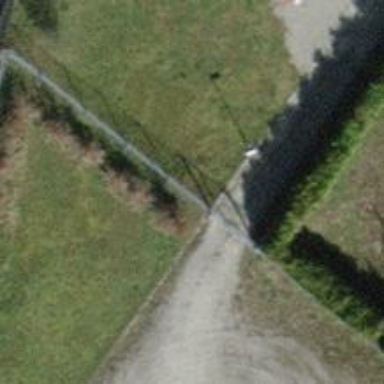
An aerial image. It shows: Gate.